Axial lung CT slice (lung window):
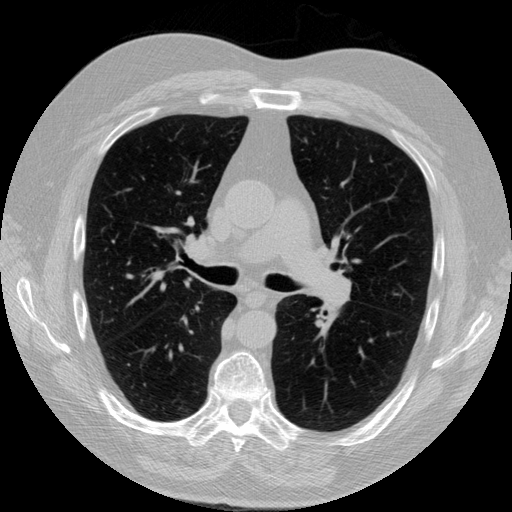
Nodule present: no